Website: lowes
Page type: order-tracking
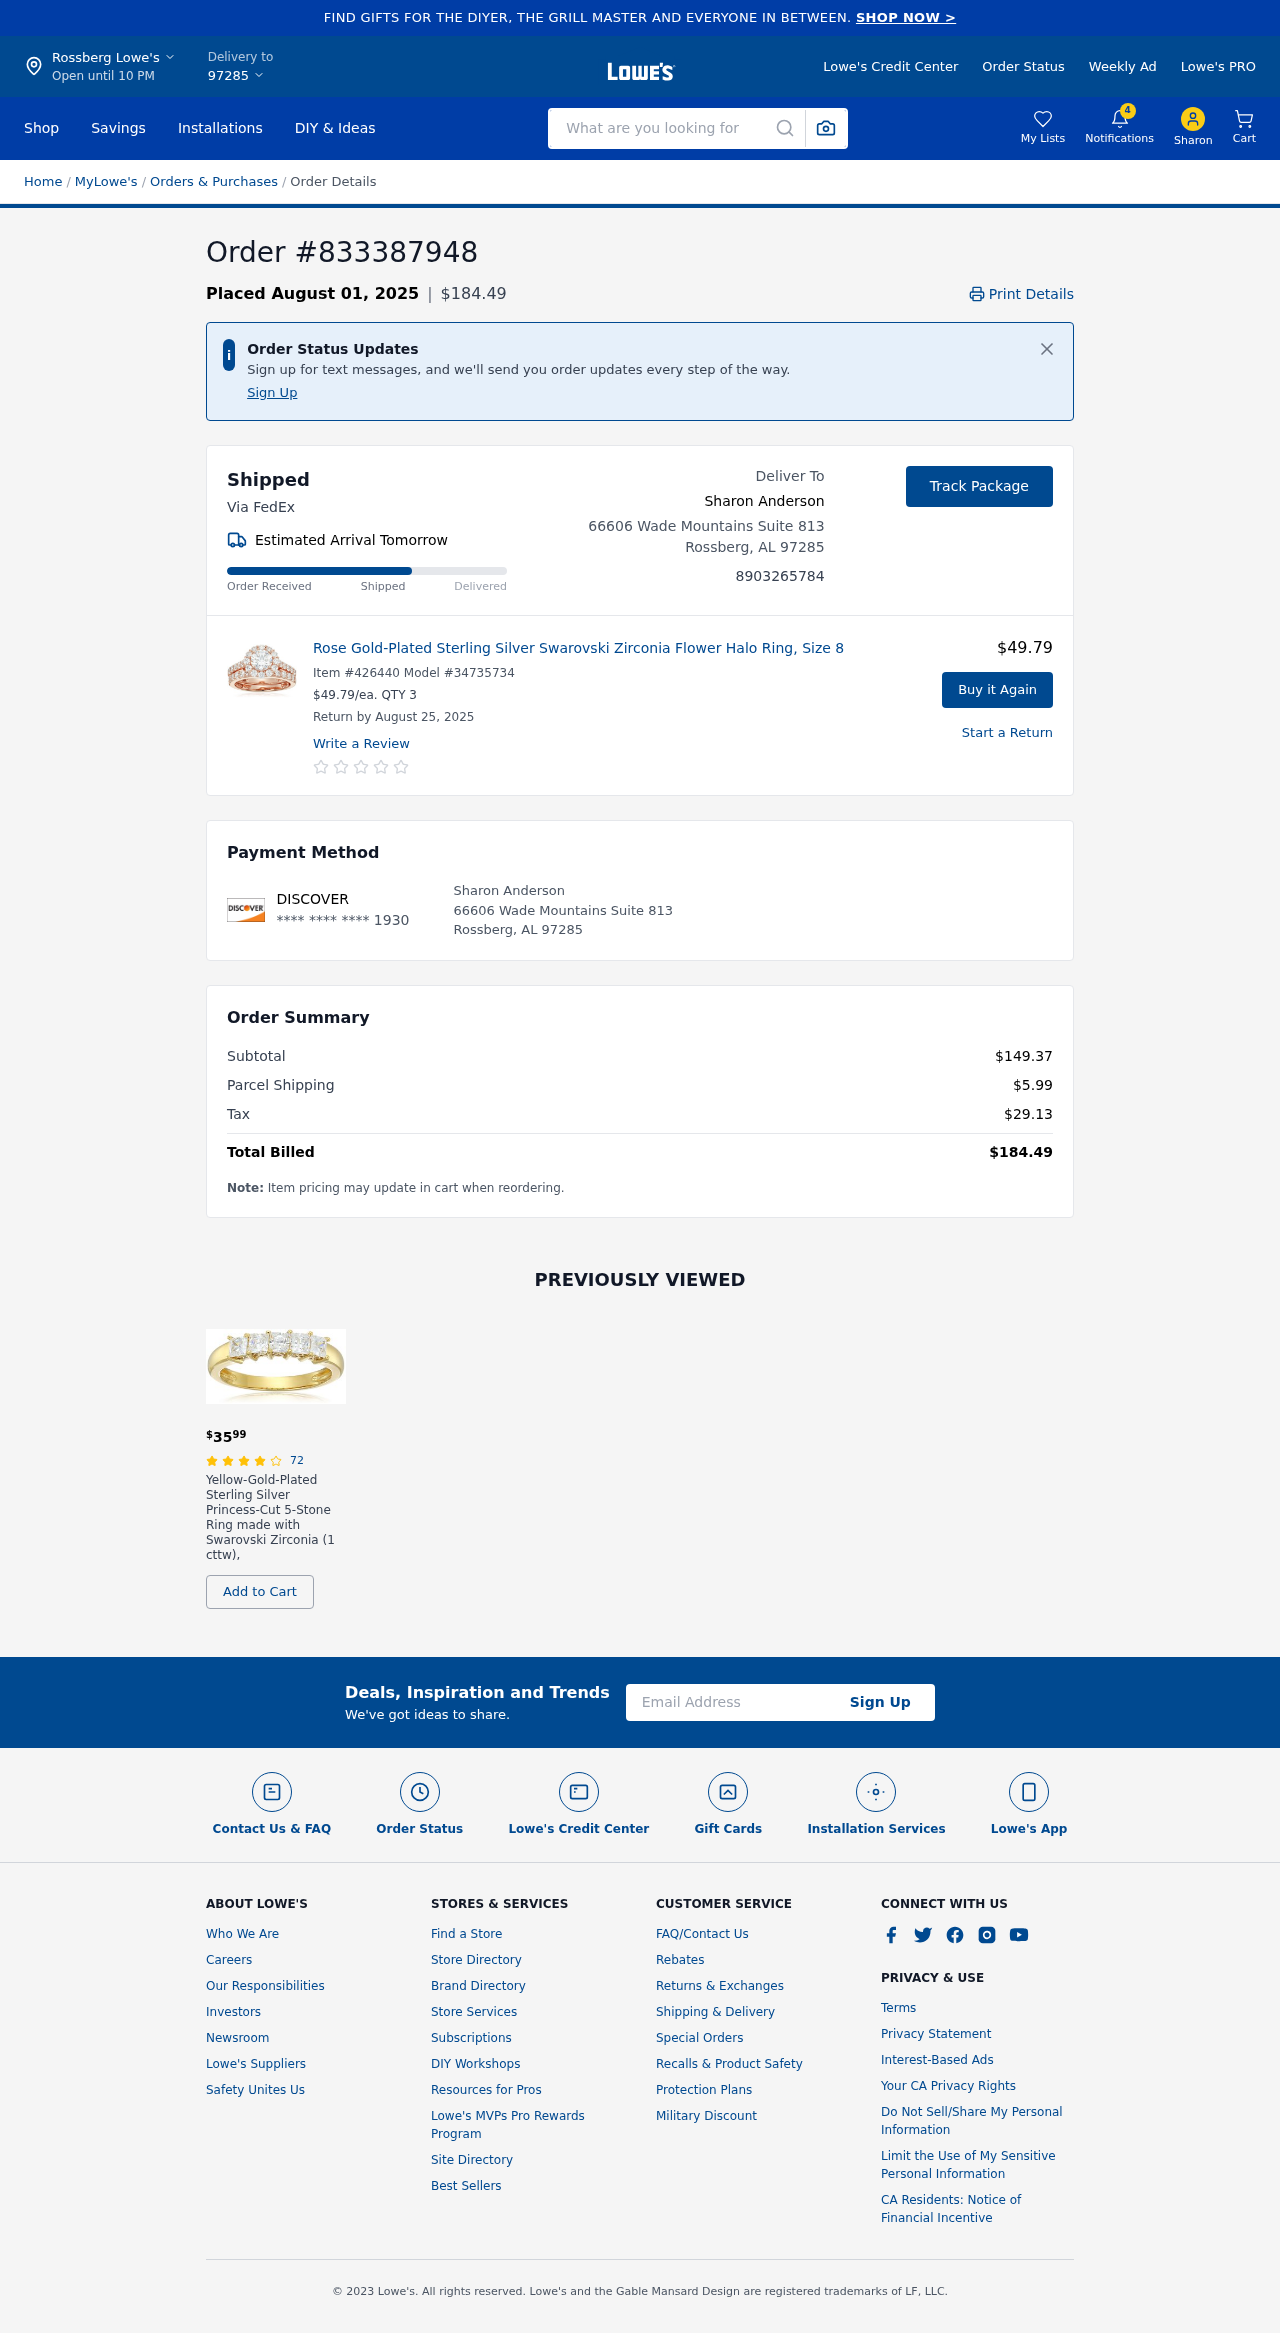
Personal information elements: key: PII_CARD_LAST4
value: **** **** **** 1930
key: PII_CARD_TYPE
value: DISCOVER
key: PII_CITY
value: Rossberg Lowe's
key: PII_CITY
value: Rossberg
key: PII_CITY_STATE_ZIP
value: Rossberg, AL 97285
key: PII_EMAIL
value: sharonanderson@yahoo.com
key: PII_FIRSTNAME
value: Sharon
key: PII_FULLNAME
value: Sharon Anderson
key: PII_PHONE
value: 8903265784
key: PII_POSTCODE
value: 97285
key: PII_STREET
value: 66606 Wade Mountains Suite 813
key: PII_FULLNAME2
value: Sharon Anderson
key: PII_STATE_ABBR
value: AL
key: PII_POSTCODE_FULL
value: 97285
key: PII_CITY_STATE
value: Rossberg, AL
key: PII_POSTCODE_NUMERIC
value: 97285
Product elements: key: PRODUCT1_NAME
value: Rose Gold-Plated Sterling Silver Swarovski Zirconia Flower Halo Ring, Size 8
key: PRODUCT1_PRICE
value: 49.79
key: PRODUCT1_QUANTITY
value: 3
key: PRODUCT2_NAME
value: Yellow-Gold-Plated Sterling Silver Princess-Cut 5-Stone Ring made with Swarovski Zirconia (1 cttw),
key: PRODUCT2_NUM_RATINGS
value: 72
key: PRODUCT2_PRICE
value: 35.99
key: PRODUCT2_RATING
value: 4.3
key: PRODUCT1_ITEM
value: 426440
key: PRODUCT1_MODEL
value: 34735734
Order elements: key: ORDER_ID
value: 833387948
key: ORDER_DATE
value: Placed August 01, 2025
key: ORDER_TOTAL
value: $184.49
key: ORDER_DELIVERY_DATE
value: Estimated Arrival Tomorrow
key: ORDER_RETURN_BY_DATE
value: Return by August 25, 2025
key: ORDER_SUBTOTAL
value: $149.37
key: ORDER_SHIPPING_COST
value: $5.99
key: ORDER_TAX
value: $29.13
Search elements: key: HEADER_SEARCH
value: What are you looking for
Other elements: key: NOTIFICATION_COUNT
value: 4